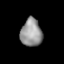
Tissue: lung
Cell type: Epithelial cells
Senescence score: 0.2124
Nuclear area (px): 576
Mean DAPI intensity: 149.679